Question: I try to remove the blue box that appears on click in front of buttons as you can see below:

Before asking, I have made a lot of research, I have tried the solutions given by the following topics:
- <URL>
I have tried all the answers! It works on computer but not on mobile.
If you are using a computer, you can try by simulating mobile with the inspector. Here is the button: <URL>
'''
#add {
-webkit-box-sizing: content-box;
-moz-box-sizing: content-box;
box-sizing: content-box;
outline: none;
cursor: pointer;
padding: 10px;
overflow: hidden;
border: none;
-webkit-border-radius: 50%;
border-radius: 50%;
color: rgba(255, 255, 255, 0.9);
text-align: center;
background: #1abc9c;
-webkit-box-shadow: 0 4px 3px 2px rgba(0, 0, 0, 0.2);
box-shadow: 0 4px 3px 2px rgba(0, 0, 0, 0.2);
}
#add:active {
opacity: 0.85;
-webkit-box-shadow: 2px 2px 2px 0 rgba(0, 0, 0, 0.2);
box-shadow: 2px 2px 2px 0 rgba(0, 0, 0, 0.2);
}
'''
'''
<input type="button" id="add" value="+" title="" style="position: absolute; left: 0px; top: 0px; width: 52px; height: 52px;" />
'''
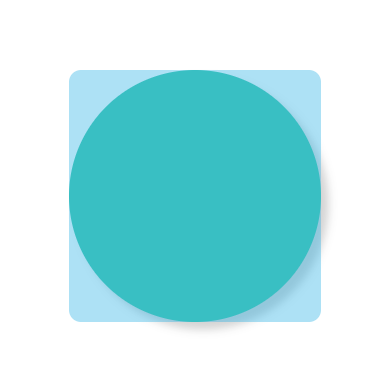
Answer: You can add:
'''
-webkit-tap-highlight-color: transparent;
'''
You can also add this to your stylesheets to define it globally:
'''
input,
textarea,
button,
select,
a {
-webkit-tap-highlight-color: transparent;
}
'''
Refer to <URL> for more information.